Question: Do you think what <URL> Can you explain the theory?
Suppose we declare a 2D array in C like this:
'''
int arr[3][3]={10, 20, 30, 40, 50, 60, 70, 80, 90};
'''
Now, according to this discussion, the memory would be arranged like the following:

Now, I have written the following code to test this theory:
'''
#include <stdio.h>
main()
{
int arr[3][3]={10, 20, 30, 40, 50, 60, 70, 80, 90};
printf(" arr==%d
", arr);
printf(" &arr[0]==%d
", &arr[0]);
printf(" arr[0]==%d
", arr[0]);
printf("&arr[0][0]=%d
", &arr[0][0]);
printf(" arr[0][0]=%d
", arr[0][0]);
}
/*
Output:
========
arr ==<PHONE>
&arr[0] ==<PHONE>
arr[0] ==<PHONE>
&arr[0][0]==<PHONE>
arr[0][0]==10
Press any key to continue...
*/
'''
Why the first 4 outputs are same?
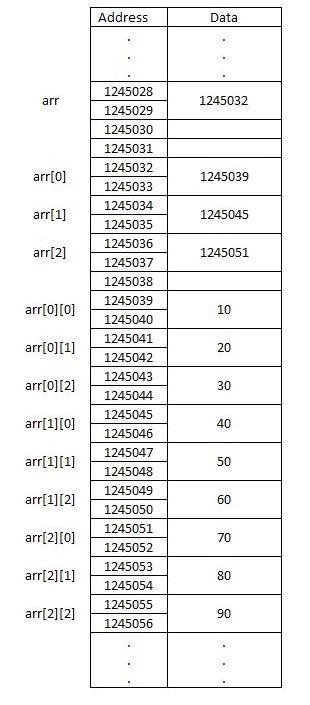
Answer: Your code just uses a plain multidimensional array, but the image describes an array of pointers, like the kind you usually make when malloc-ing things.
A multidimensional array is basically just a normal, flattened, array (in memory) with some extra syntatic sugar for accessing. So while it is possible to get a pointer from arr[i], there isn't an extra "variable" just to store this, as happens in your image.
To correct the image, remove the parts with the 'arr[0], arr[1]...' and change the value of 'arr' to '<PHONE>' (the same as &arr[0][0]).